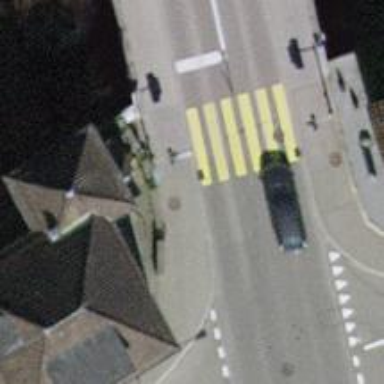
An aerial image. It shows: Marked asphalt footway with crossing markings.